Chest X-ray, AP view. Patient: 66 years old, sex M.
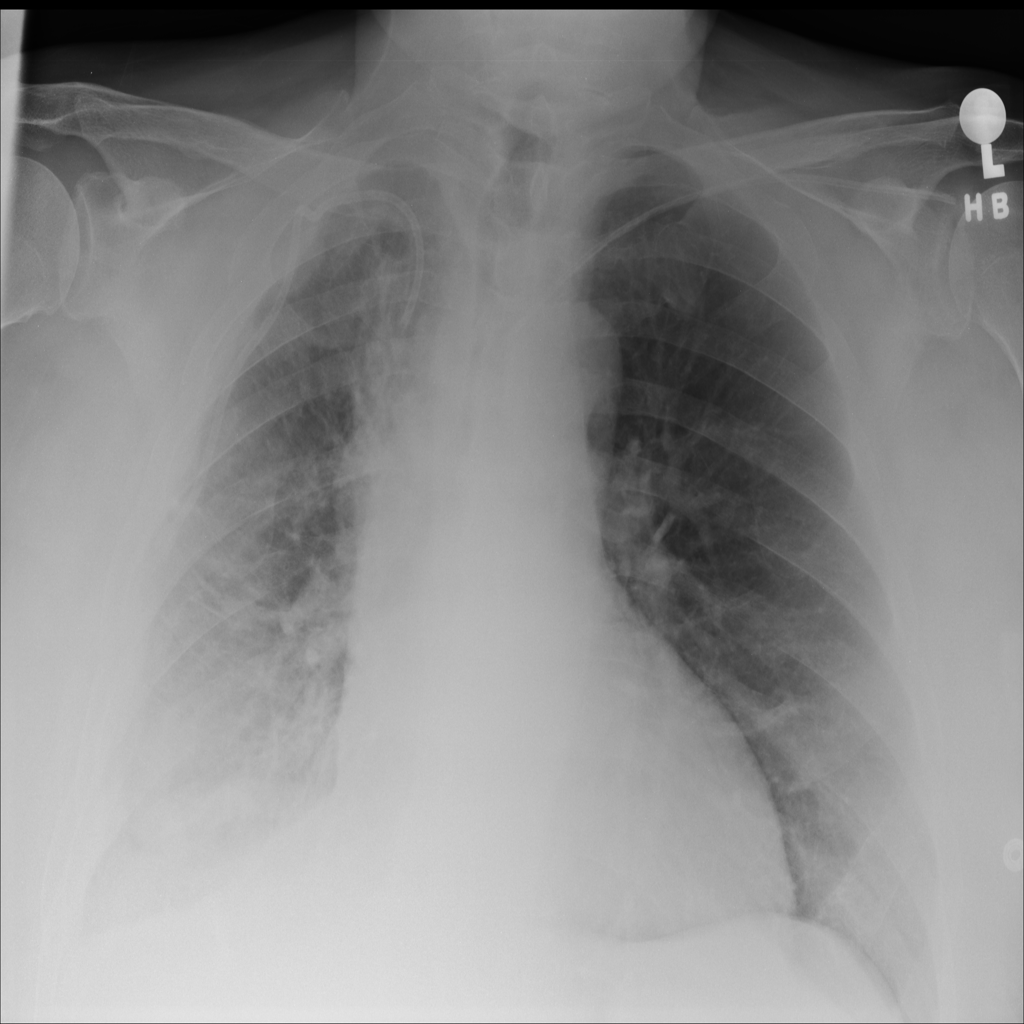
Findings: Pleural_Thickening